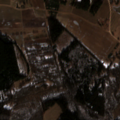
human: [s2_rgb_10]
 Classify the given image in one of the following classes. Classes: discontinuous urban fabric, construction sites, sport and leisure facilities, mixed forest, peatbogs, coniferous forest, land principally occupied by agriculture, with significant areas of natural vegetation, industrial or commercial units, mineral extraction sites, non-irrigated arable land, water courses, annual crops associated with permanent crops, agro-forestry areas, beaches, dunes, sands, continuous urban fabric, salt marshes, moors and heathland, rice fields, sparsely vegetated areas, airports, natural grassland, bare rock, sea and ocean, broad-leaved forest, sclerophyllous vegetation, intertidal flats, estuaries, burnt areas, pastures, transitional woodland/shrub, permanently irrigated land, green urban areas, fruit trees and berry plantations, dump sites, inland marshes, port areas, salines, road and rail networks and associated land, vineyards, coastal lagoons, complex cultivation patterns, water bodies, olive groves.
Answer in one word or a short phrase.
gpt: non-irrigated arable land, land principally occupied by agriculture, with significant areas of natural vegetation, broad-leaved forest, coniferous forest, mixed forest